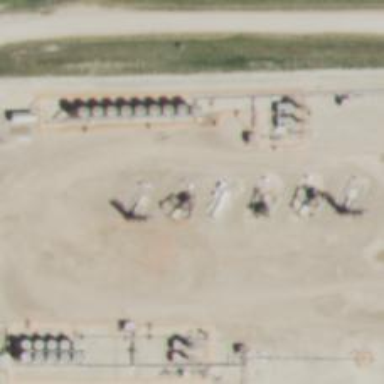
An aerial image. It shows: Petroleum well.